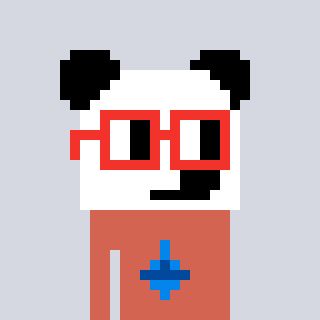
a pixel art character with square red glasses, a panda-shaped head and a peachy-colored body on a cool background